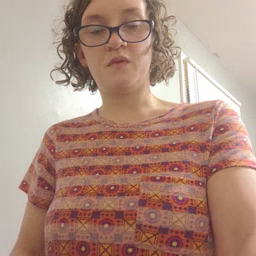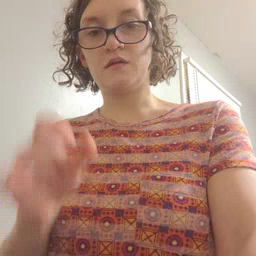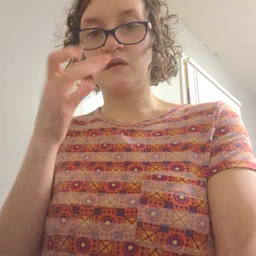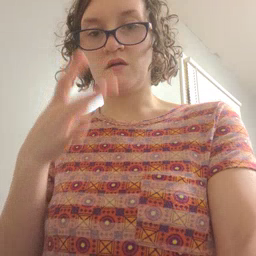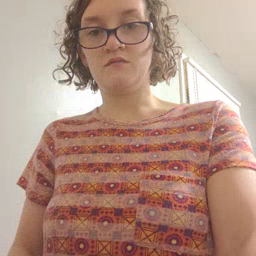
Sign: snack